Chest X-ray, PA view. Patient: 63 years old, sex F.
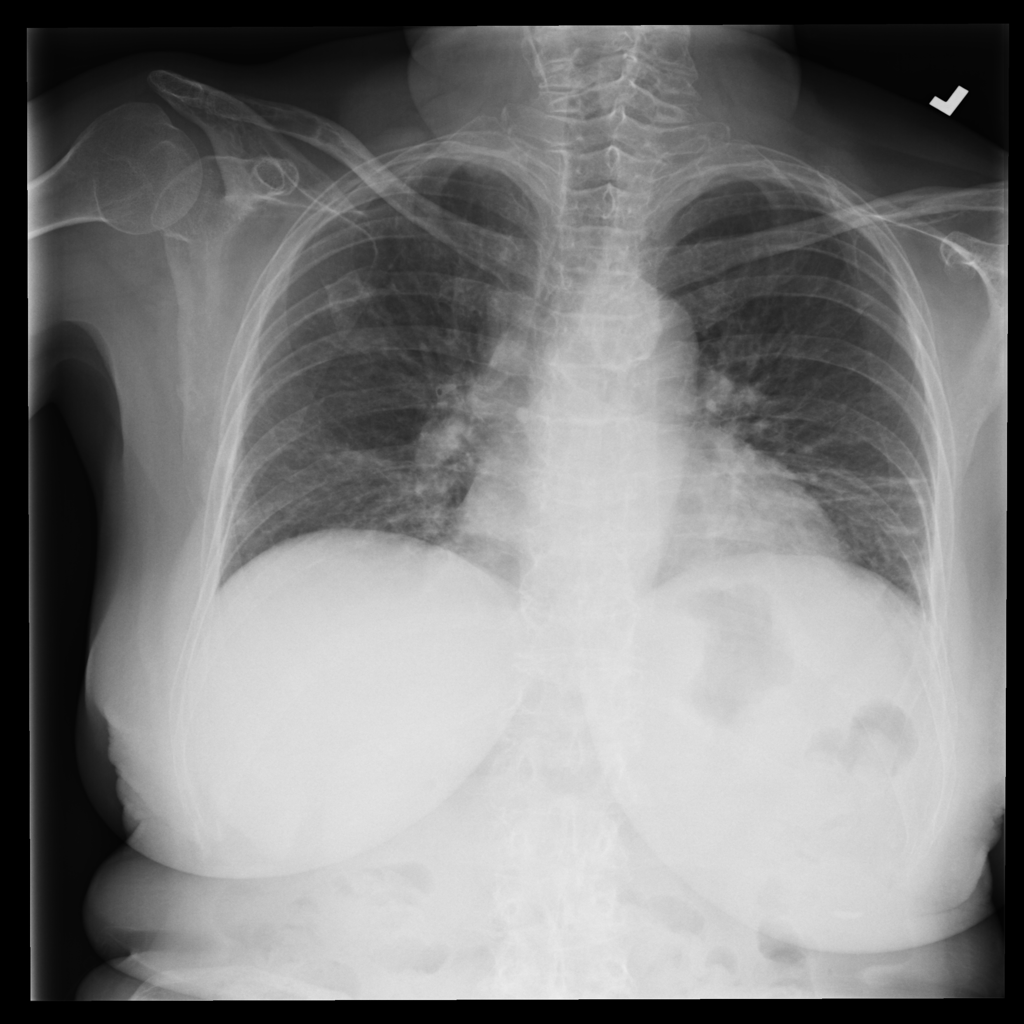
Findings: No Finding